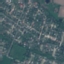
Land use / land cover class: Residential